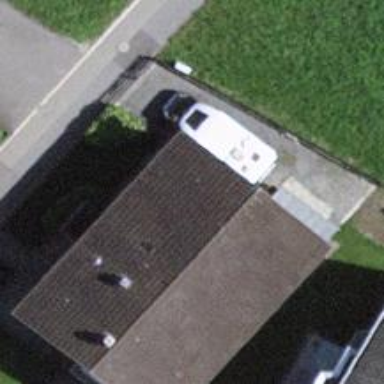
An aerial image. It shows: Detached building.